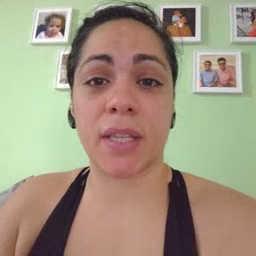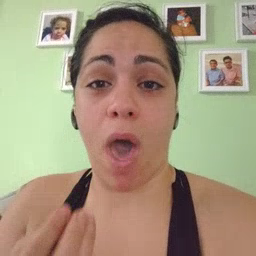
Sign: wet